Question: I'm looking for an easy solution to implement the below. Thumbnails will not be cropped but the container they are in will always be the same height/width.
The idea is that images larger than the container would be responsive (ie. scale down), while images that are smaller than the container will be shown "as is."
The problem I'm having is three-fold:
1. How to handle the responsive element, since we need to account for various aspect ratios (ie. horizontal vs vertical vs square)
2. How to vertical align when necessary
3. Images that aren't larger than their container natively shouldn't scale up
Obviously, it would be great if this could be done with CSS only, but I understand javascript might be needed. If that's the case, I'm looking for a lightweight solution since the grid of thumbnails could get quite lengthy.
Any thoughts?

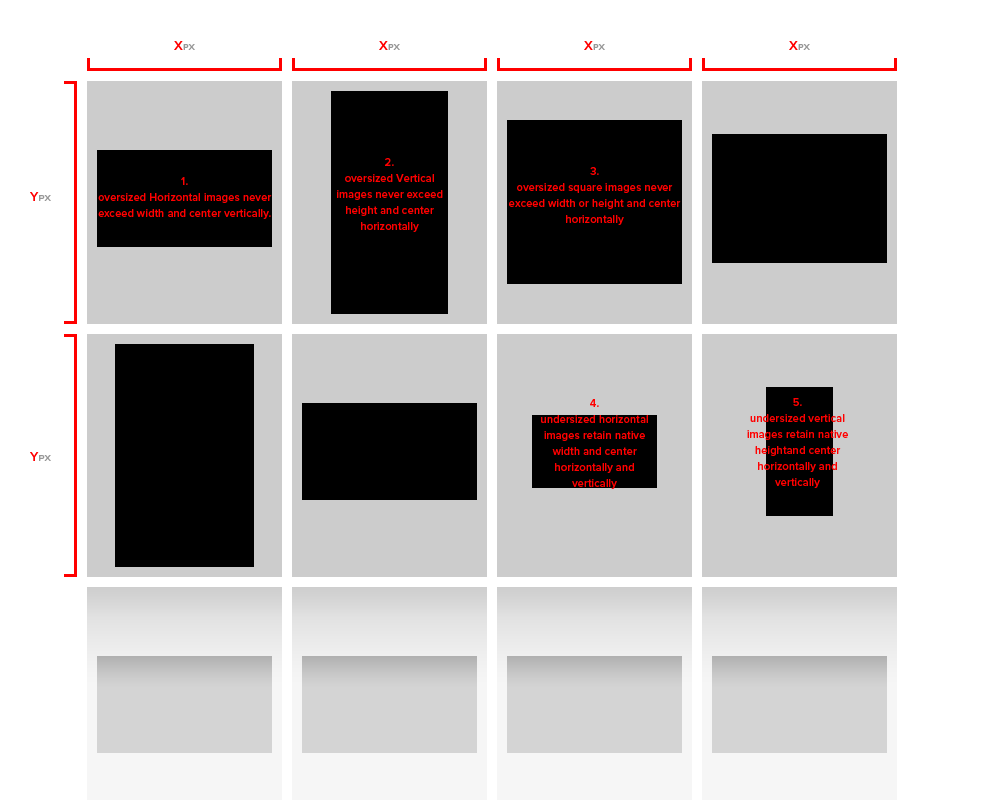
Answer: A pure CSS solution:
# demo
'''
.container {
display: inline-block;
position: relative;
width: 8em; height: 10em;
}
.container img {
position: absolute;
top: 50%; left: 50%;
width: auto; height: auto;
max-width: 100%; max-height: 100%;
transform: translate(-50%, -50%);
}
'''
The images keep their natural size ('width: auto; height: auto;') unless they are bigger than the container ('max-width: 100%; max-height: 100%;'), in which case they are going to take the size of the container that they exceed and scale the other one accordingly.
Positioning the images in the middle of the container: give them 'position: absolute' and put their top left corner in the middle of the container ('top: 50%; left: 50%;'). Then translate them left and up by half their computed dimensions, whatever those would be ('transform: translate(-50%, -50%);').
This solution works in <URL>. Sadly, this excludes IE8 and older and Opera Mini.
---
A better compatibility solution (that I cannot actually test right now in IE8, so I'm just assuming it should work there too) would be:
# demo
'''
.container {
display: inline-block;
width: 8em; height: 10em;
text-align: center;
white-space: nowrap;
}
.container img {
display: inline-block;
width: auto; height: auto;
max-width: 100%; max-height: 100%;
vertical-align: middle;
}
.container:after {
display: inline-block;
height: 100%; width: 0;
vertical-align: middle;
content: "";
}
'''
First of all, give images 'display: inline-block;'.
Set 'text-align: center;' on container so that images that are less wide than the container get centred horizontally.
Now to make sure they are in the middle vertically as well. Give them 'vertical-align: middle;', but that's not enough. 'inline-block' elements are vertically aligned with respect to their 'inline-block' siblings and we have no siblings in this case. So we also need another middle vertically-aligned inline-block element that has the same height as the container. Or a pseudo-element on the container, it's the same thing.
This pseudo-element is going to have 'height: 100%;' so that its vertical middle coincides to that of its parent and 'width: 0;' so that it doesn't affect the horizontal alignment of the image (when the image's natural width < the container's width). It's also going to have 'display: inline-block;' and 'vertical-align: middle;' just like the image.
We also need 'white-space: nowrap;' on the container to prevent the pseudo-element from moving below (and not affect the vertical alignment of the image this way) when the image occupies the entire width of the container.